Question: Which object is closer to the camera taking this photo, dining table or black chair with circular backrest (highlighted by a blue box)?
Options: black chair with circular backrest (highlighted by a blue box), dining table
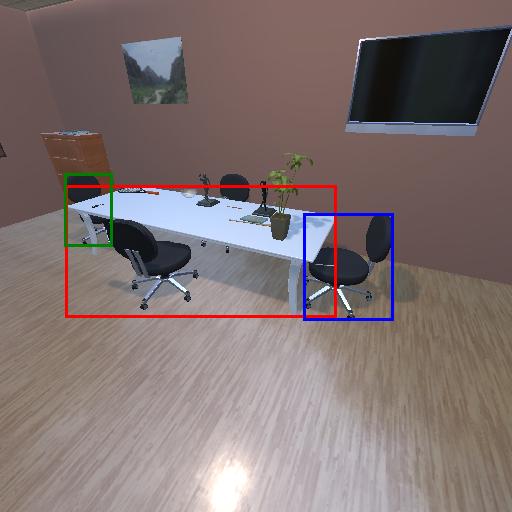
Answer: black chair with circular backrest (highlighted by a blue box)